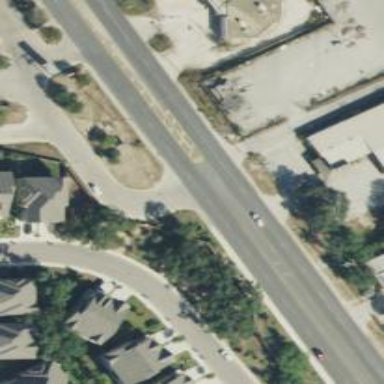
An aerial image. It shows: Secondary road with asphalt surface.